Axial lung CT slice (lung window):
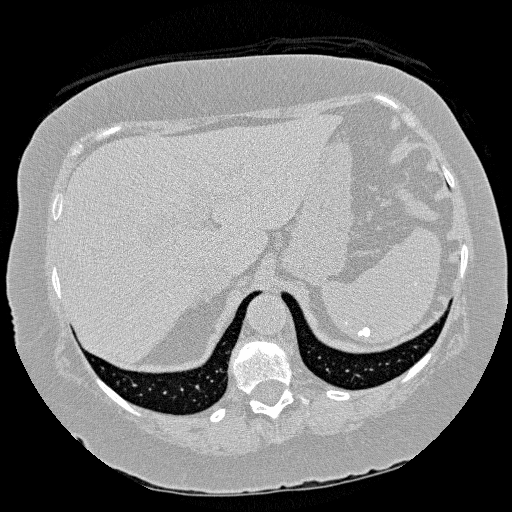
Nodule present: no